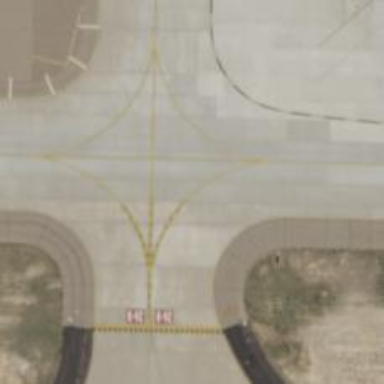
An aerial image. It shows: View of taxiway at the airport.